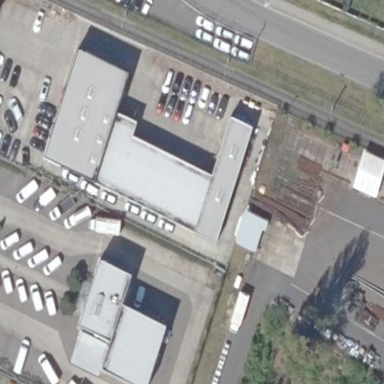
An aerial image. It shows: Commercial building with car shop.